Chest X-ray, AP view. Patient: 68 years old, sex M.
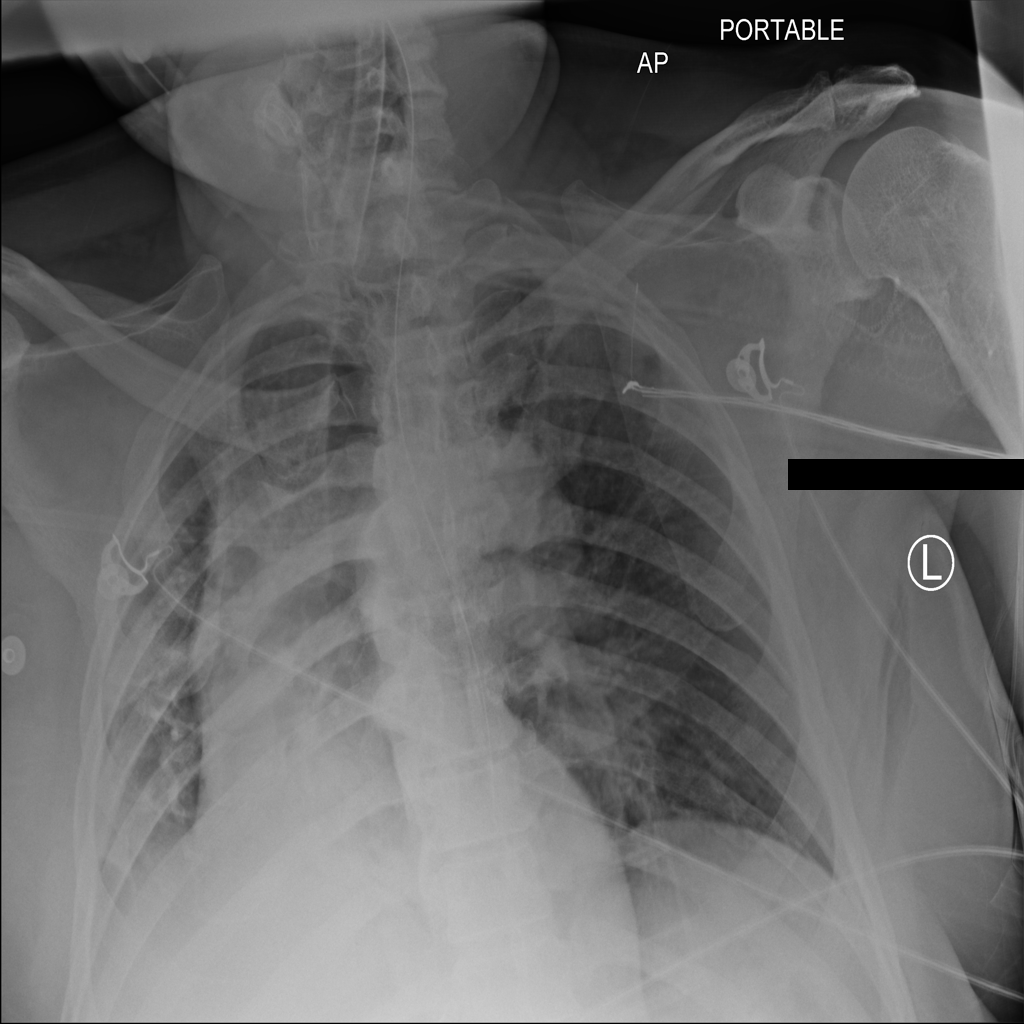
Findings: No Finding